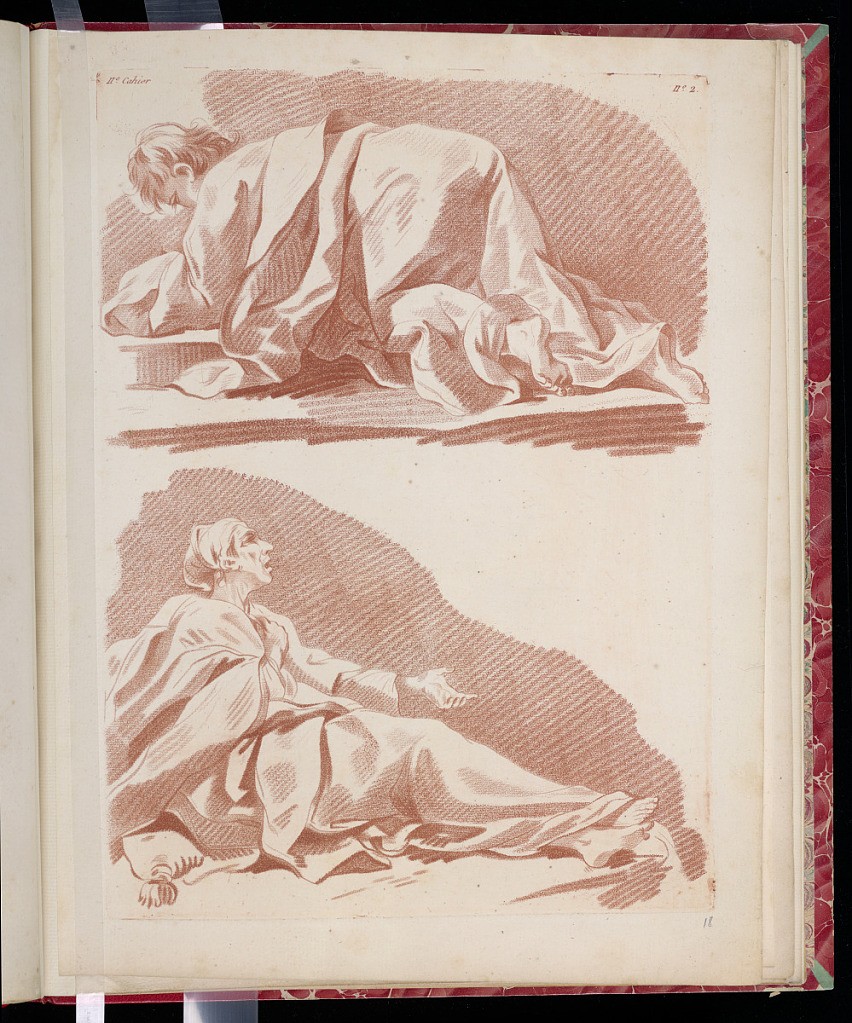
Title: Two Figure Studies
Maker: Pierre Thomas Le Clerc, French, ca. 1740 - ca. 1796
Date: ca. 1780
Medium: Crayon-manner with red ink on laid paper
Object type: Print
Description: Two figure studies from a series of studies for the education of artists and amateurs, printed in red ink in the crayon manner. Above - a young man crawls on all fours with a sheet or textile draped over his back. Below - a man sits with his legs outstretched and his arm held out with the other clasped to his chest. He is draped in sheets or fabric and his mouth is open. The plate is numbered.